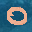
Label: 0